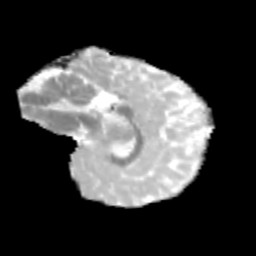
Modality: MD
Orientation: sagittal
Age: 11
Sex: male
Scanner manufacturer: siemens
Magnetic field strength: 3 T
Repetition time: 3.8 s
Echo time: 0.07 s